Question: Hello all.
After a good long Sunday google I am going to have to hang my head in shame and ask the question...
What I have is a pivot vector2, a "Previous" vector2 and a "Current" vector2.
I would like to be able to calculate the rotation in radians between them. A slight complication is the fact that the pivot may moved between previous and current but ill deal with the offsetting as a separate issue if you don't have the time to bring that into the fold.
To clarify, an object which has two vectors, a pivot and a base ... the pivot sitting in the centre and the base at the bottom is rotated around an external pivot. I need to work out the rotation of the object itself around its centre using the two mentioned vectors.
Very big thanks to anyone that can help.
I have a game where an object is rotated around an external pivot. By using using two points (one in the centre, one at the base of the object) I am wanting to to work out the rotation that needs to be applied to the objects sprite around its centre to conform to the larger rotation that has been applied.
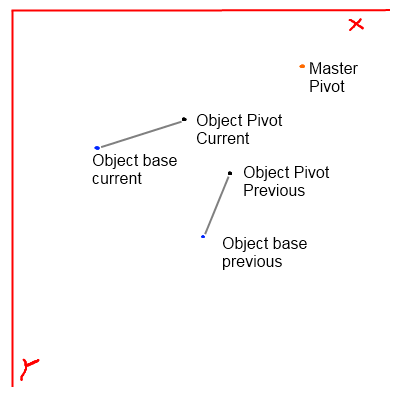
Answer: Take the <URL> of the differences between the vectors and the pivot:
'''
Vector2 a = Pivot - Previous, b = Current - pivot;
double angle = a.X * b.Y - a.Y * b.X;
'''